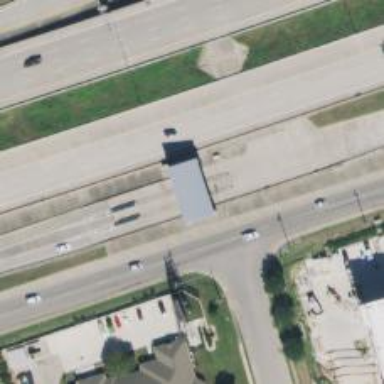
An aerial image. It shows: Toll gantry on the road.